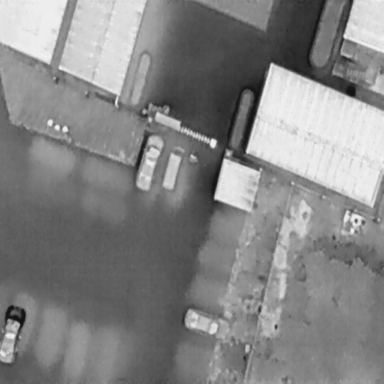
There are three Cars in the infrared image.